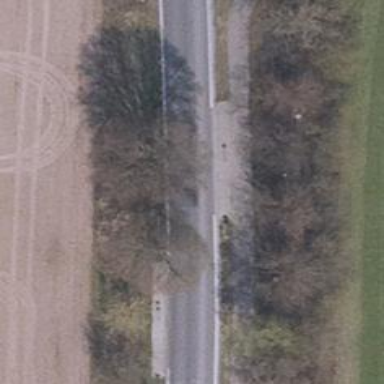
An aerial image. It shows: Secondary road with asphalt surface and separate sidewalk.